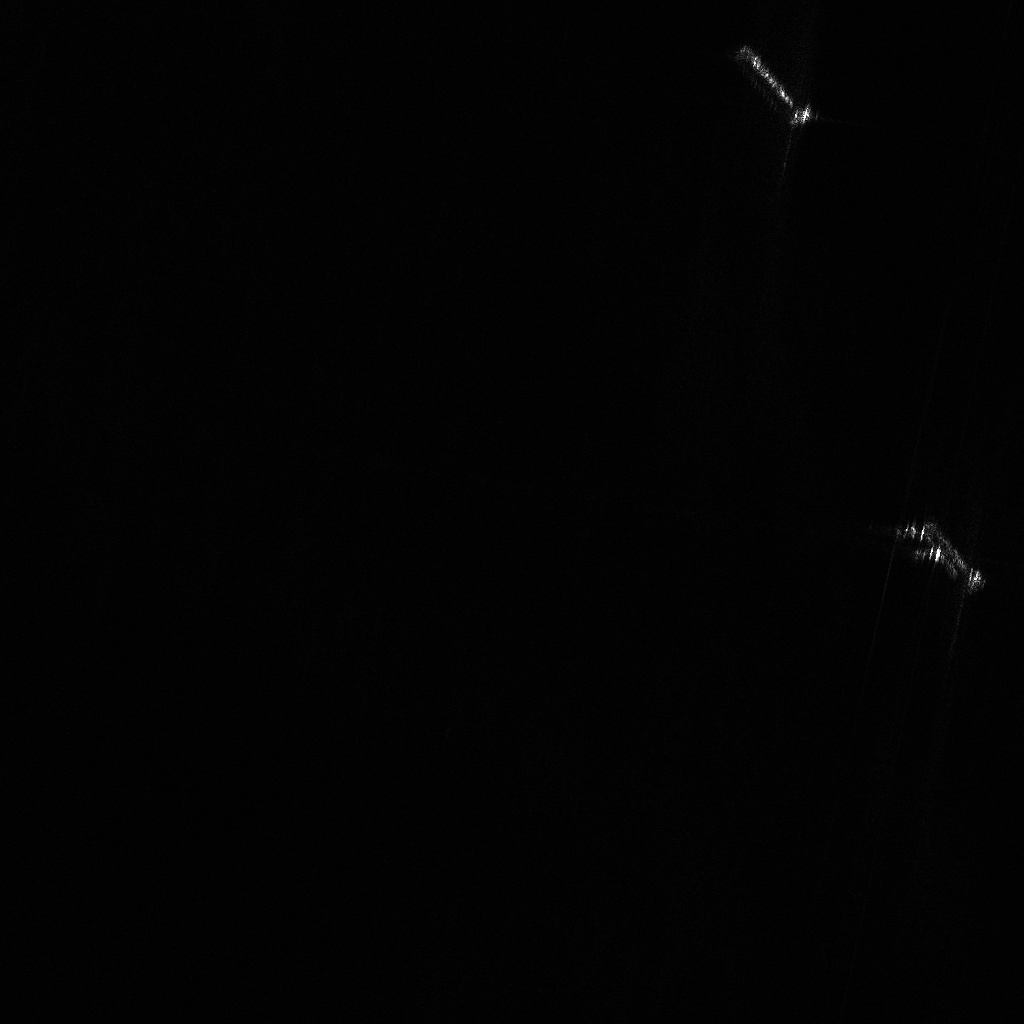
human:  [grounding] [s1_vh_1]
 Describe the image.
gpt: In the satellite image, there is  <ref>1 large container </ref> <box>[[70, 6, 81, 9, 51]]</box> located at top right,  <ref>1 large container </ref> <box>[[86, 52, 98, 56, 49]]</box> located at right.